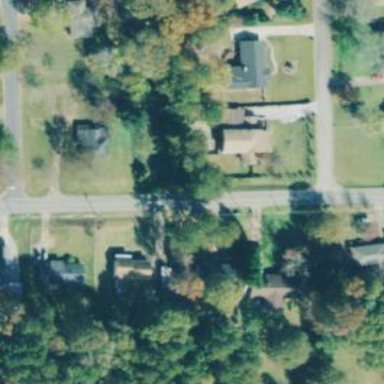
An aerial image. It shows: Driveway.